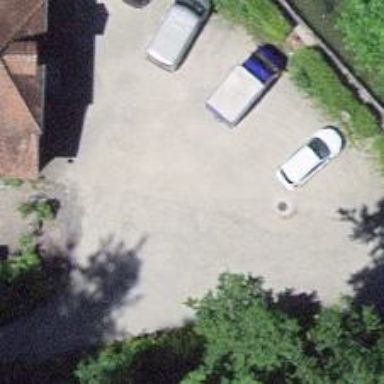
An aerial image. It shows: Parking area with fine gravel surface.